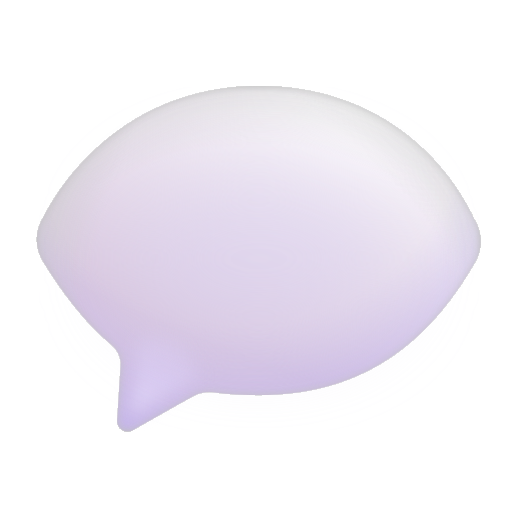
speech balloon color